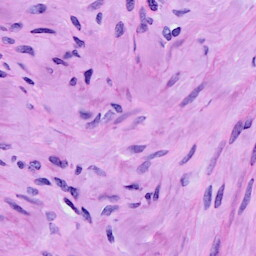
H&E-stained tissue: Cervix